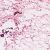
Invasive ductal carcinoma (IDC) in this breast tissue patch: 0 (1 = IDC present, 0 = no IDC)